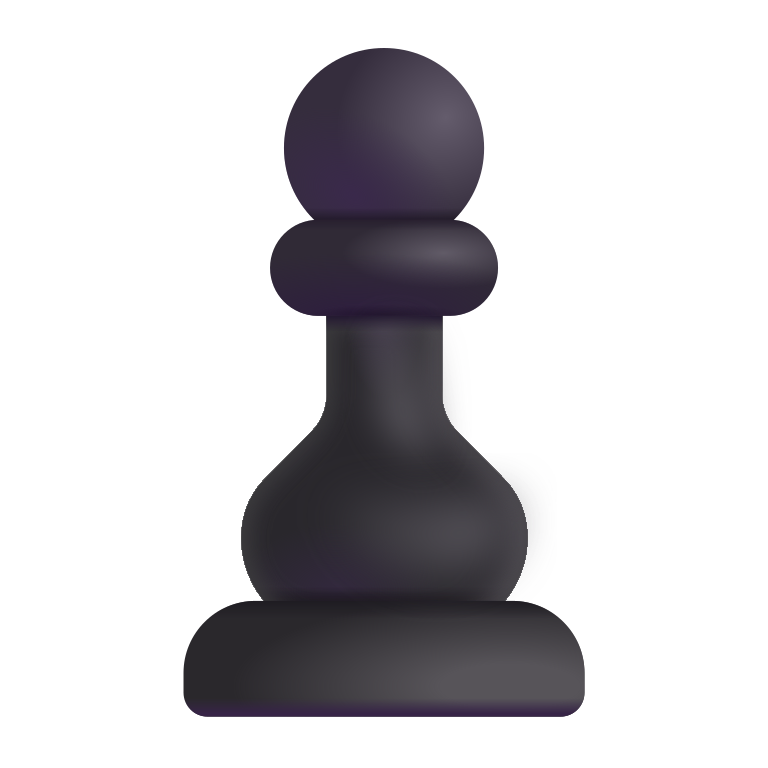
chess pawn color